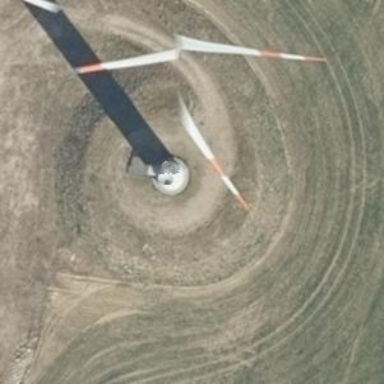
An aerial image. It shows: Wind generator with horizontal axis. The wind turbine is from Vestas.